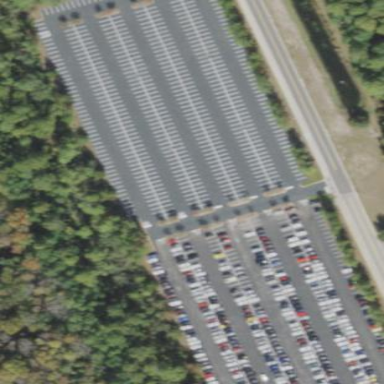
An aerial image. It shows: Parking area with surface.